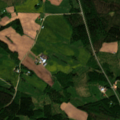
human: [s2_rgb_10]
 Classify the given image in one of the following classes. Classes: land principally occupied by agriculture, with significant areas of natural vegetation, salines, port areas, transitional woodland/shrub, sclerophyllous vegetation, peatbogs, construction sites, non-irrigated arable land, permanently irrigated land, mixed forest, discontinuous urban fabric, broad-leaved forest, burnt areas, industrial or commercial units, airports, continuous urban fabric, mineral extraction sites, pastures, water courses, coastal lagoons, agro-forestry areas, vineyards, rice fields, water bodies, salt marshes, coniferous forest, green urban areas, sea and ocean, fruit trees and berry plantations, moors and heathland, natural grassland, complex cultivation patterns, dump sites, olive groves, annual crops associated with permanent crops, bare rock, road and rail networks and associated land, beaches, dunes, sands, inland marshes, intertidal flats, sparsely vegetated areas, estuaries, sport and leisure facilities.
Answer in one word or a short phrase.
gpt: non-irrigated arable land, land principally occupied by agriculture, with significant areas of natural vegetation, broad-leaved forest, mixed forest